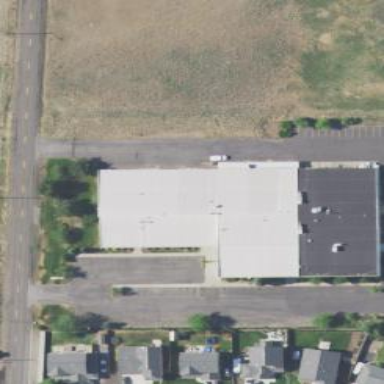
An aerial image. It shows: Electrical shop housed in building.